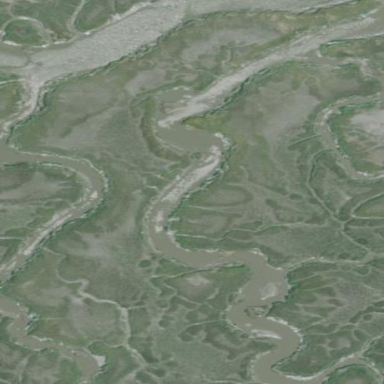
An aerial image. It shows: Tidal saltmarsh wetland.